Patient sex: M
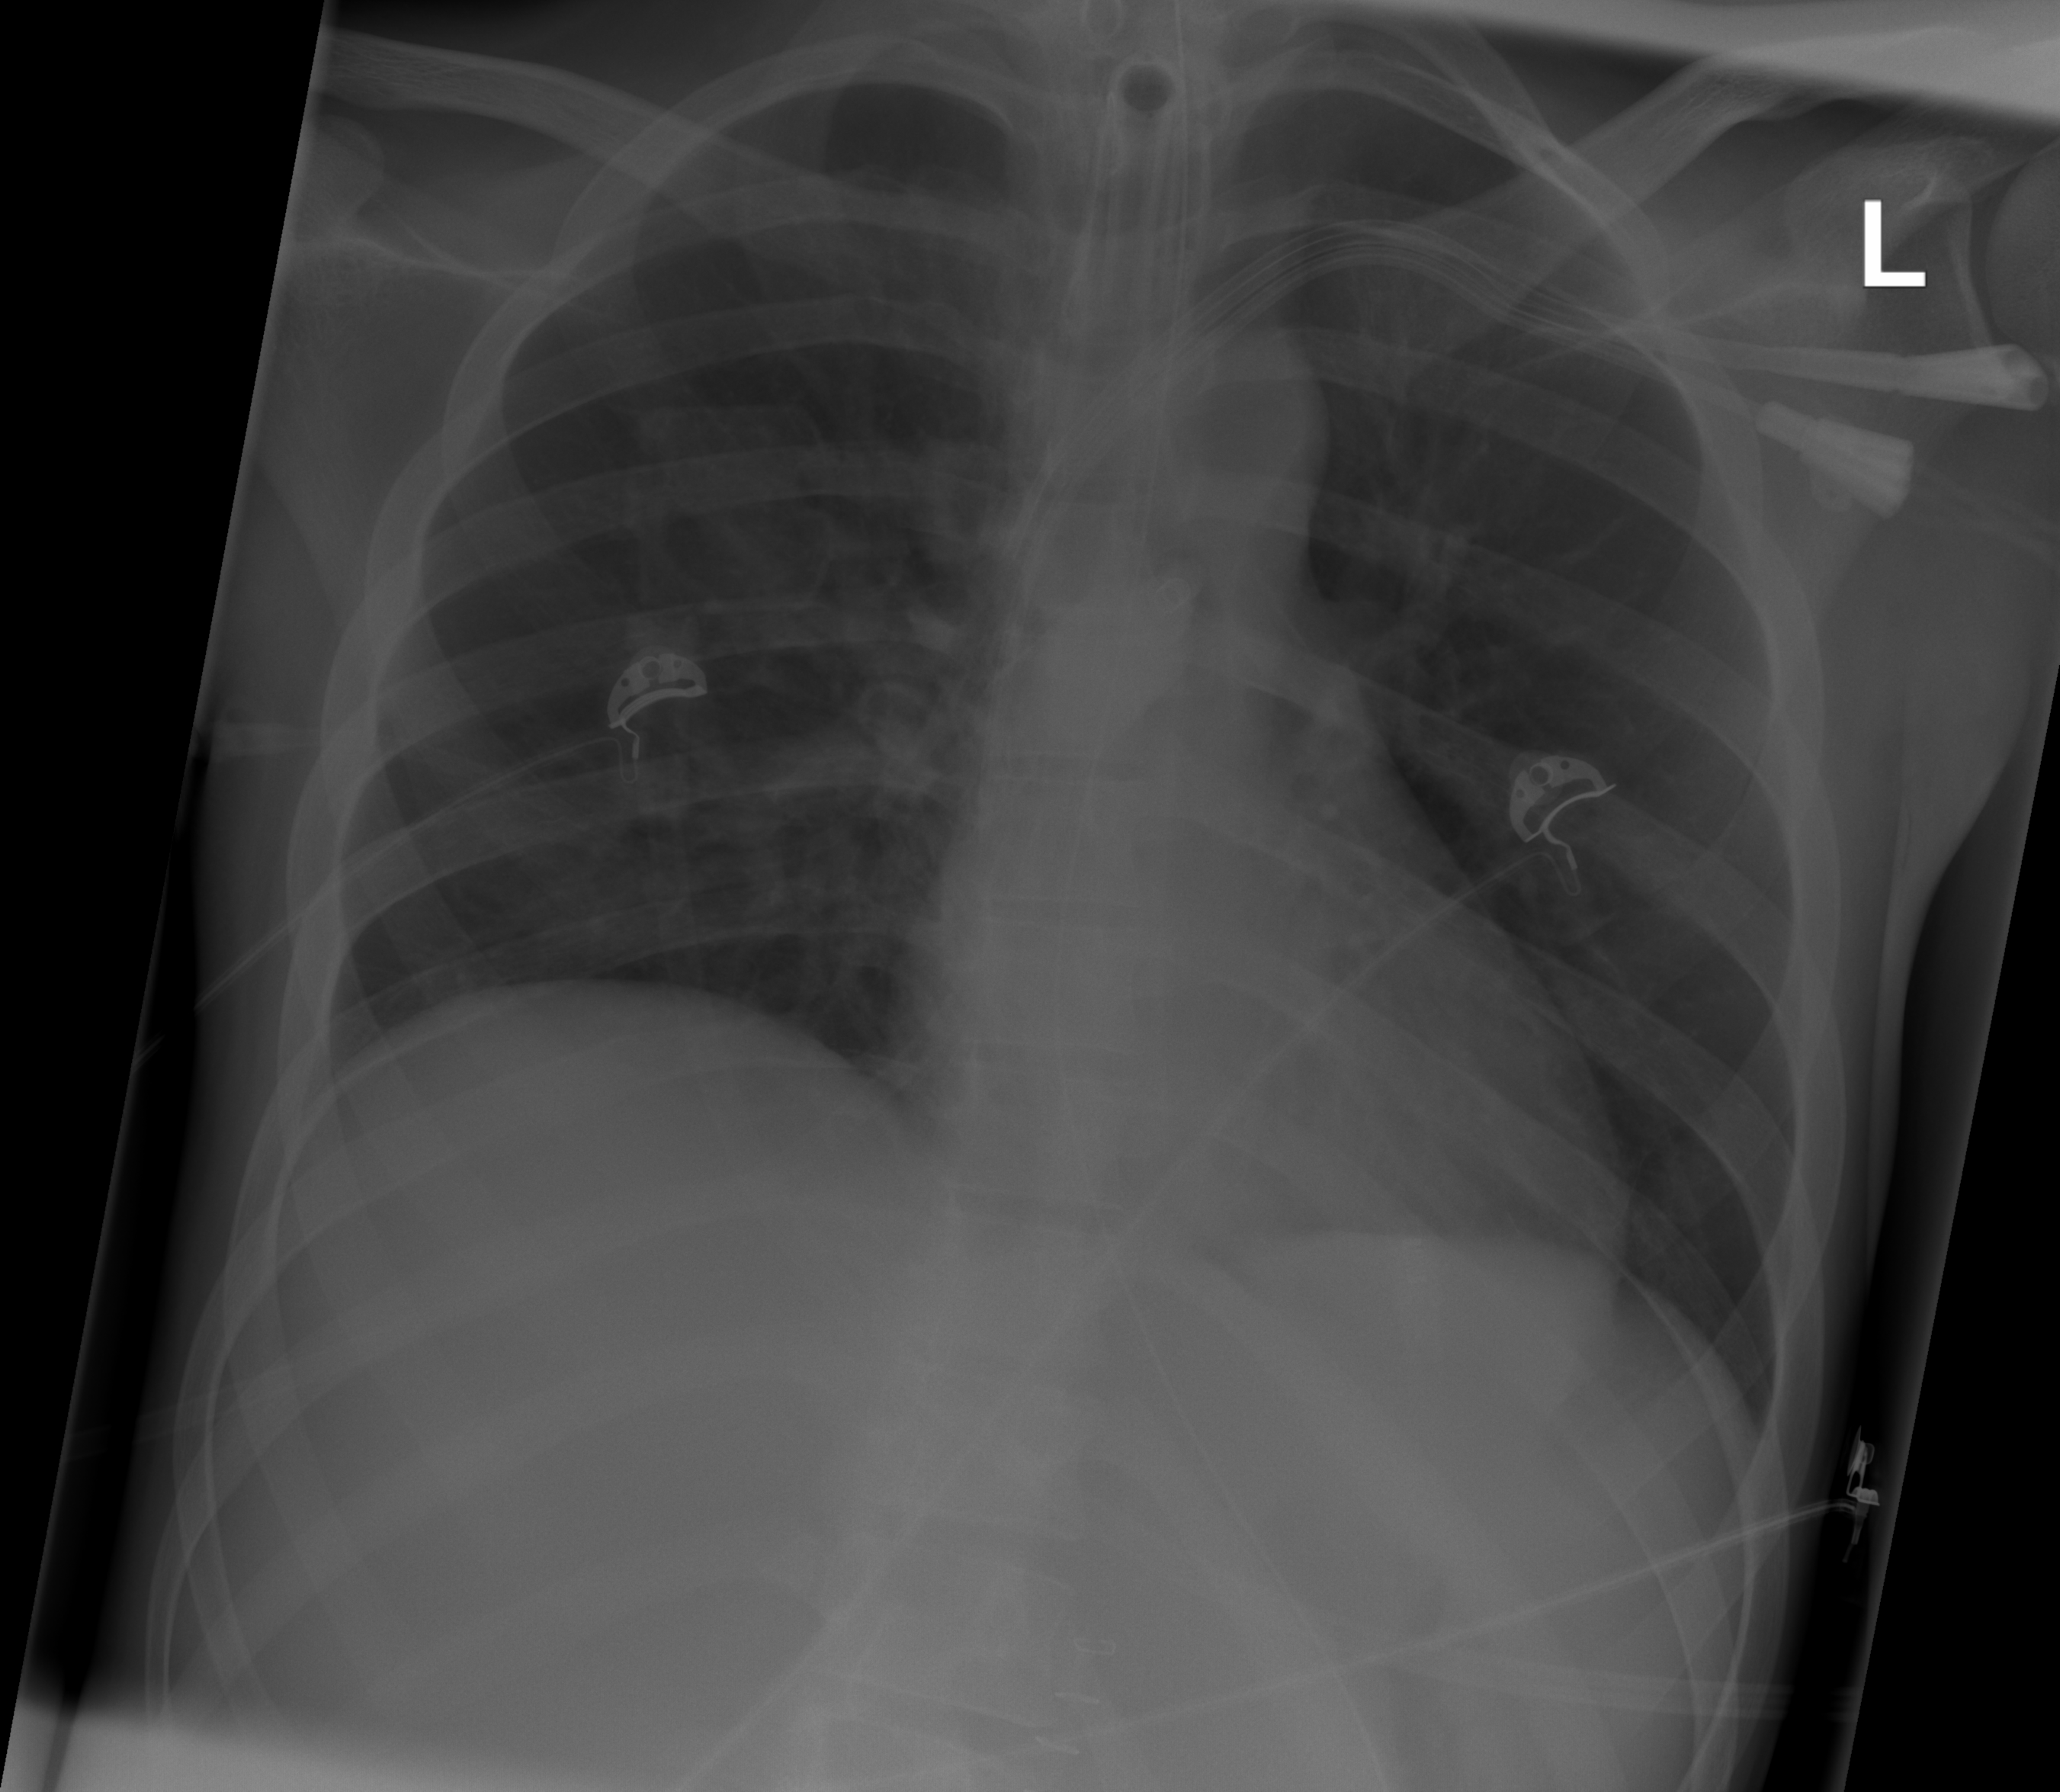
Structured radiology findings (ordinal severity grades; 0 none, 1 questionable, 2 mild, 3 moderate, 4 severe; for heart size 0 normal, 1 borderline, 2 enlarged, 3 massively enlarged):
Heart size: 0
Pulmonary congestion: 0
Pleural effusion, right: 0
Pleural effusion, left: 0
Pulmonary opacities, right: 0
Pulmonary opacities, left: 2
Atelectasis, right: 0
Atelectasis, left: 0